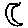
Label: moon